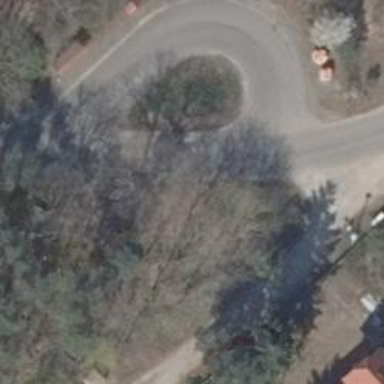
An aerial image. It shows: Residential road with asphalt surface and no sidewalk.